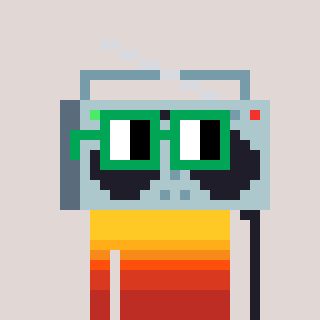
a pixel art character with square green glasses, a boombox-shaped head and a peachy-colored body on a warm background